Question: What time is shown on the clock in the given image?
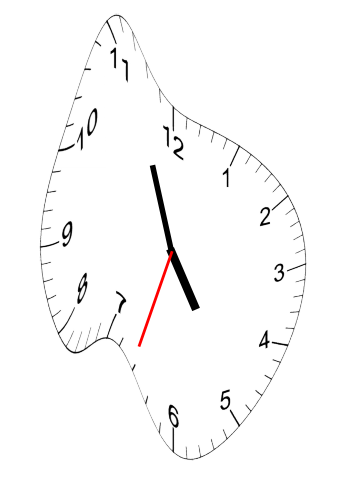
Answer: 04:56:33